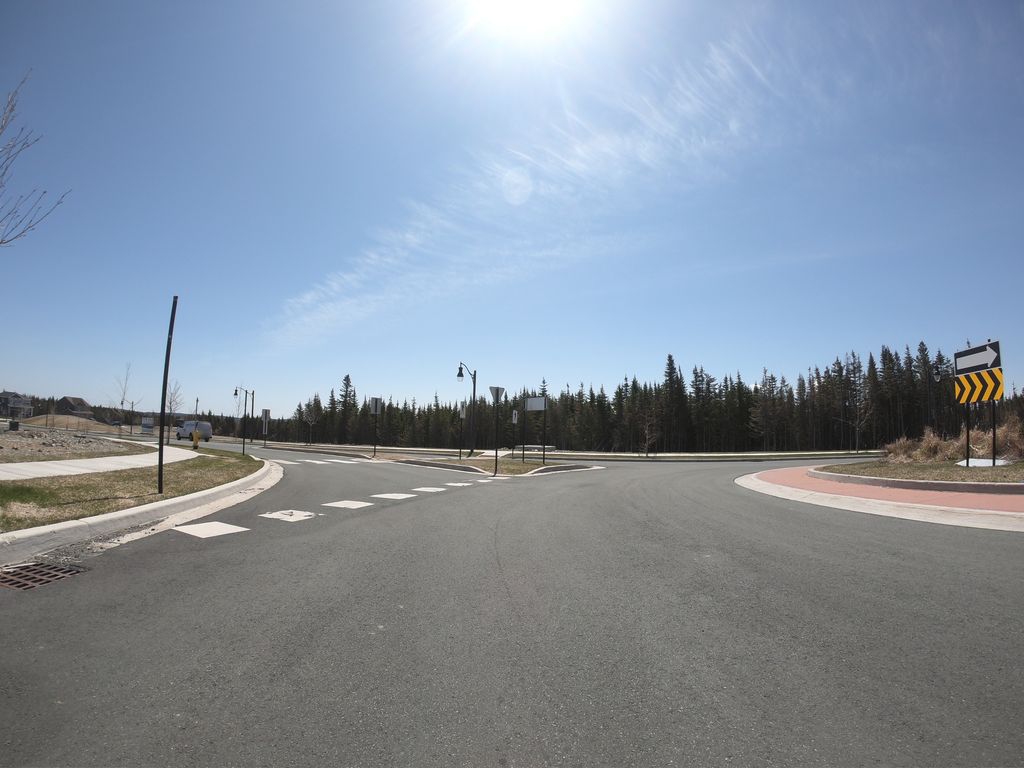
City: st_johns